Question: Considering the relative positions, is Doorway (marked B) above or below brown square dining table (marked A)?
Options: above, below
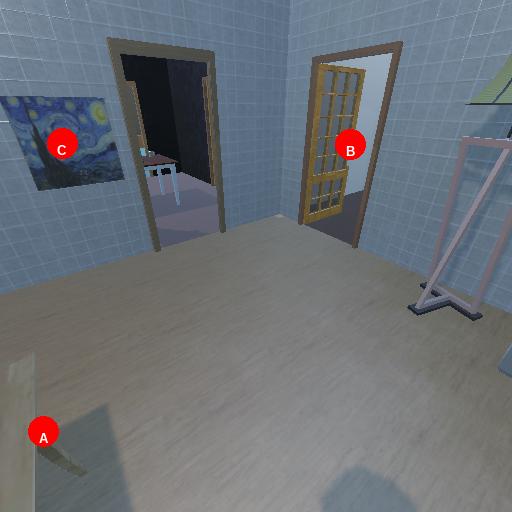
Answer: above